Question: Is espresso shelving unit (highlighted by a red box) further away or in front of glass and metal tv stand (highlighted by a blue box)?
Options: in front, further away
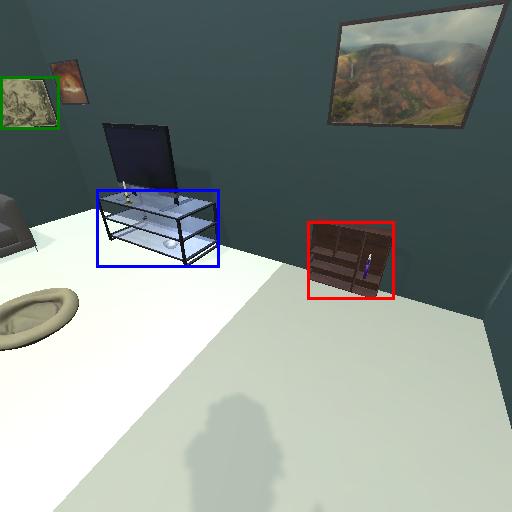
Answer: in front